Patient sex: M
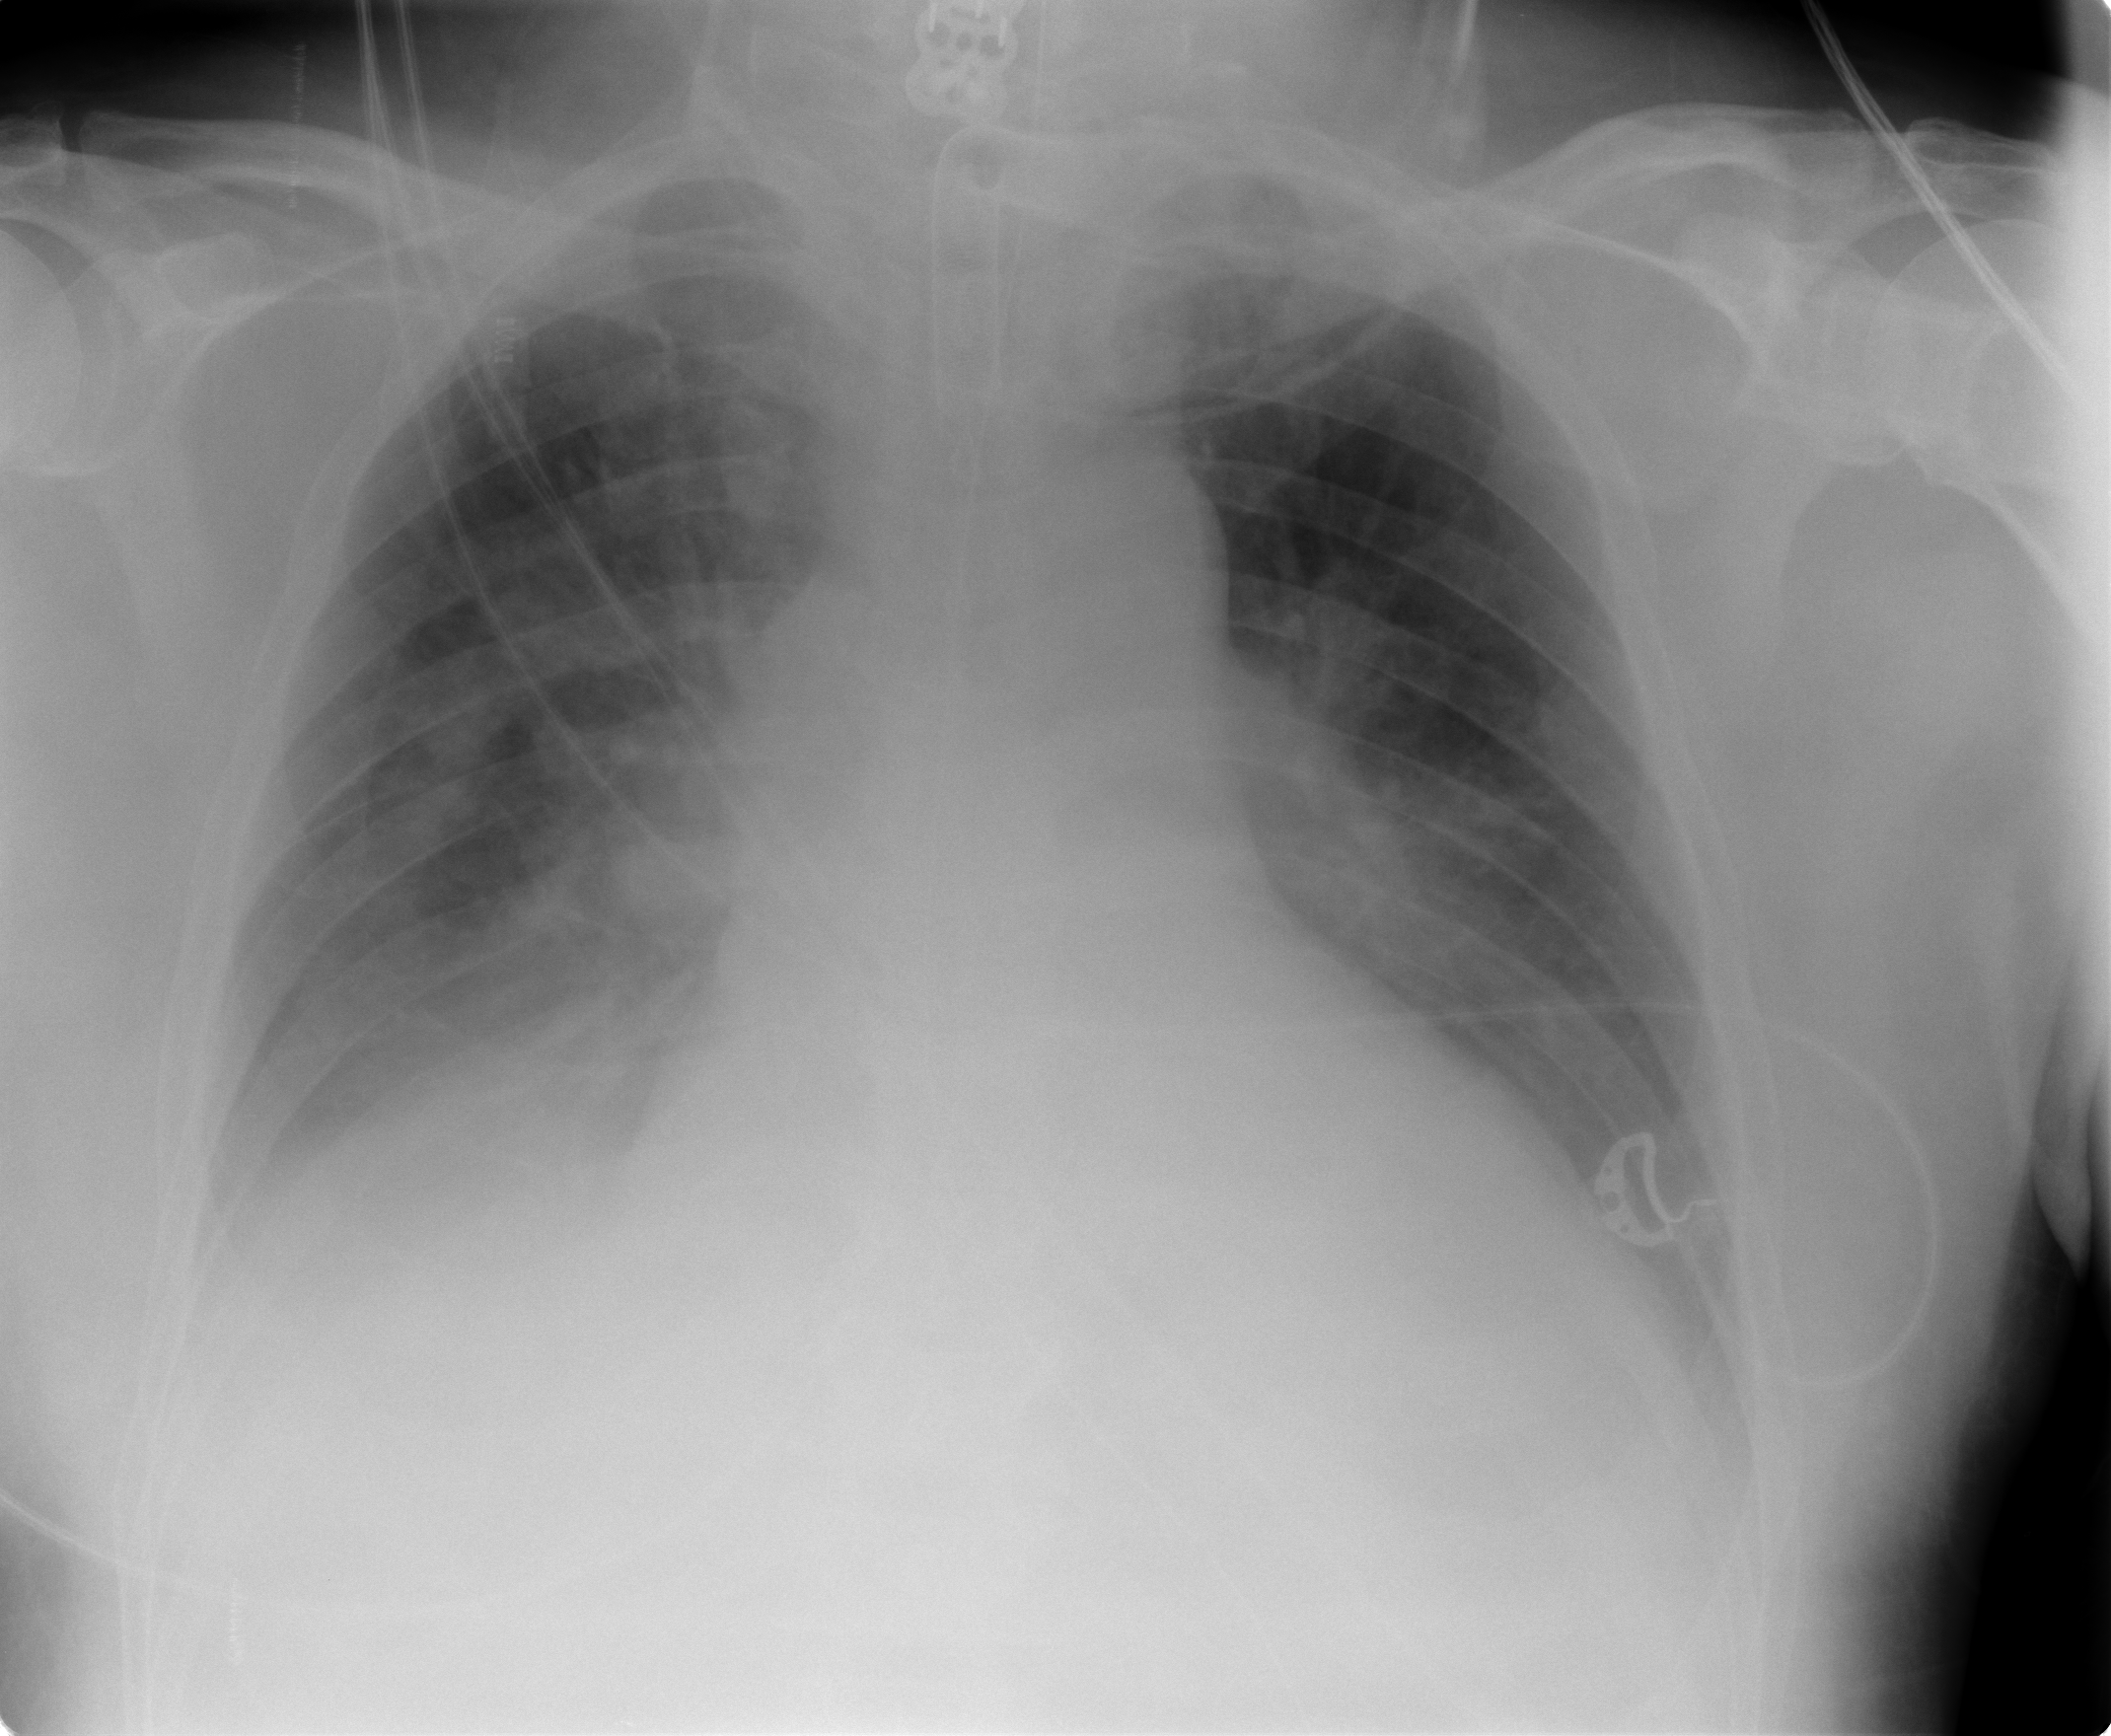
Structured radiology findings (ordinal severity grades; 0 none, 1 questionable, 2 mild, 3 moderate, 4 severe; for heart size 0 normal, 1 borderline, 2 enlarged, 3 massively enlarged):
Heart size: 2
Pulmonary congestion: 2
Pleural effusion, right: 2
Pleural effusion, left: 0
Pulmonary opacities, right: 2
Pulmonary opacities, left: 2
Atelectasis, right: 2
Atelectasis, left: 2